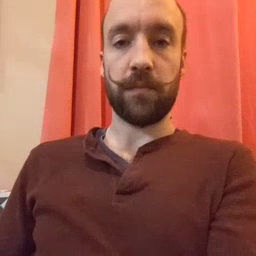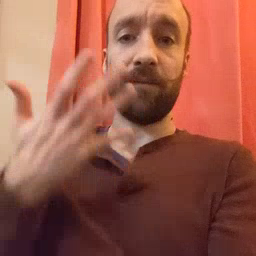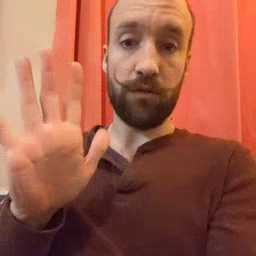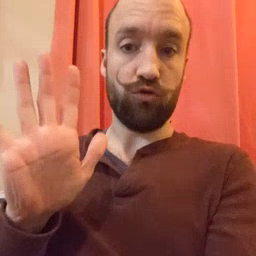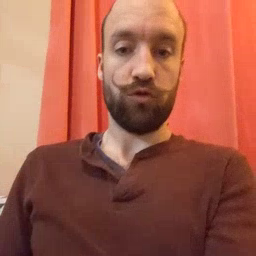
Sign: finish